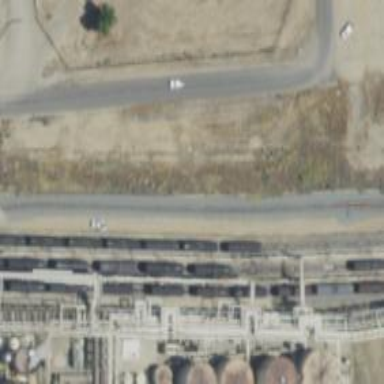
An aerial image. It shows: Rail spur service.